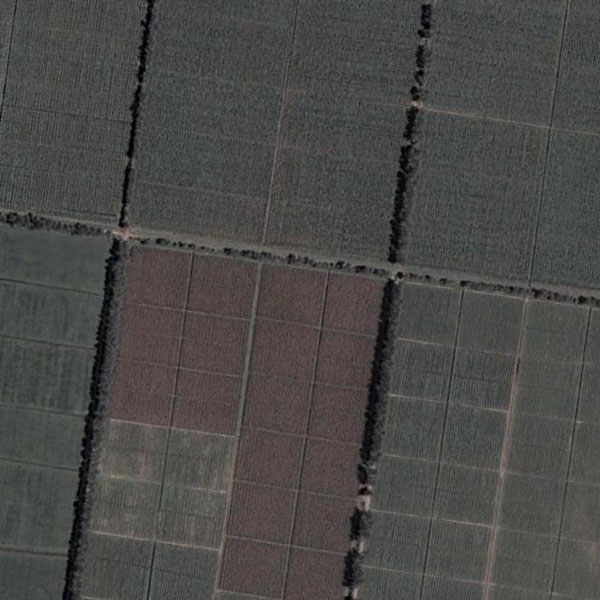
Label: Farmland